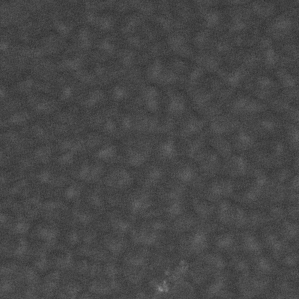
Label: frost